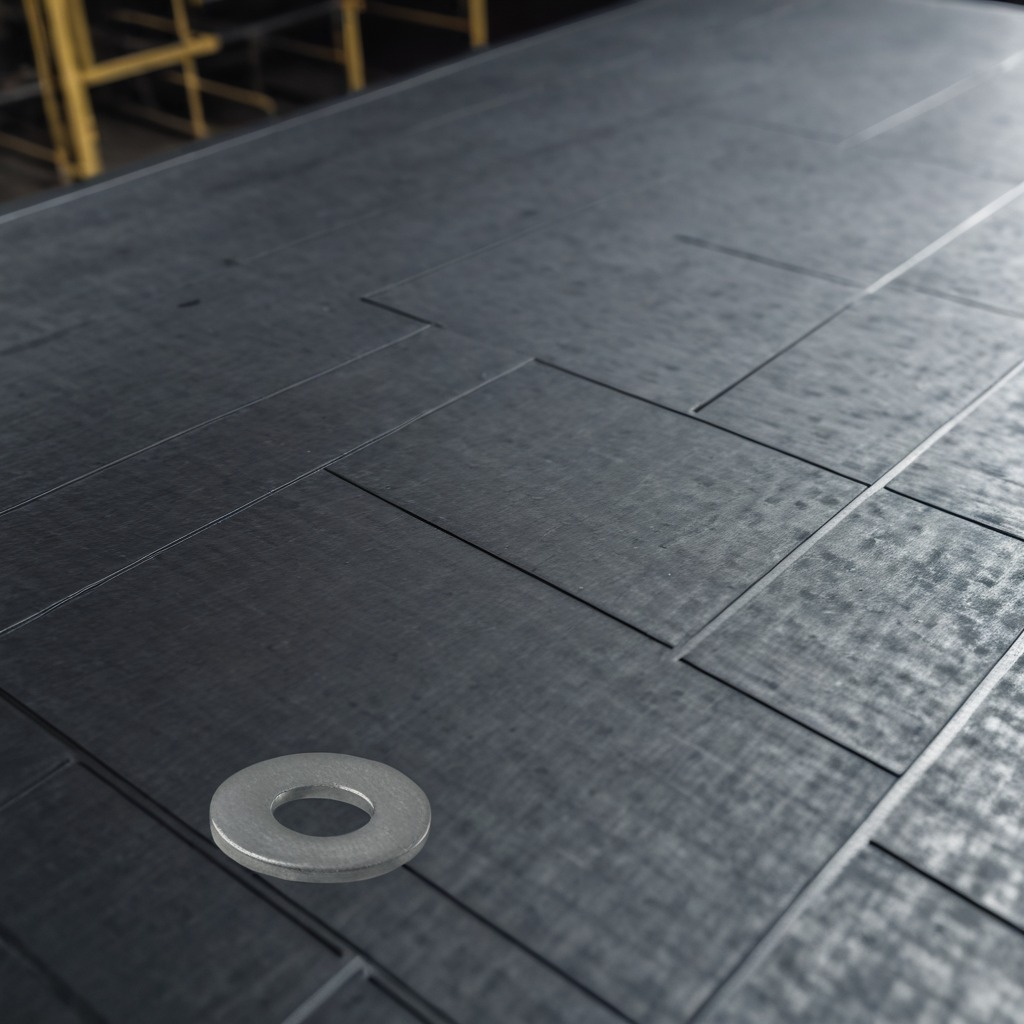
A flat metal washer lies on the cold steel table in a mining workshop gritty textures.